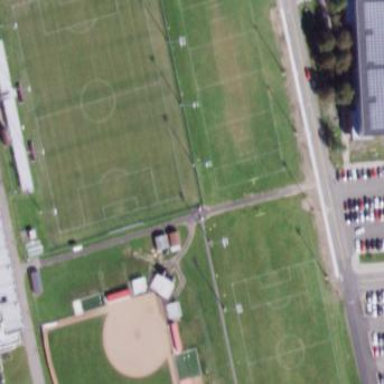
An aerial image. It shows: Soccer pitch for outdoor sports and leisure activities.